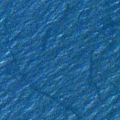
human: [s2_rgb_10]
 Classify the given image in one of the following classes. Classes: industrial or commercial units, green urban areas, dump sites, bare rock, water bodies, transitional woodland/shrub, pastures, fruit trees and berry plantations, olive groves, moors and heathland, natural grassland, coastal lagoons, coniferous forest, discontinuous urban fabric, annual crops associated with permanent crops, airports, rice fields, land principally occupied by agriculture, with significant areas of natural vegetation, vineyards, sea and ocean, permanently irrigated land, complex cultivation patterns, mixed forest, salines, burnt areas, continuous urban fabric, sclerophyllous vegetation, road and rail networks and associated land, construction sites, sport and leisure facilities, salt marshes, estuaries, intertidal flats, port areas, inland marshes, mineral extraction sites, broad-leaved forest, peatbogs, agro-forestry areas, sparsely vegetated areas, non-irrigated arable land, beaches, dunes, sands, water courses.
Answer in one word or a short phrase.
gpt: sea and ocean